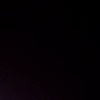
Label: space